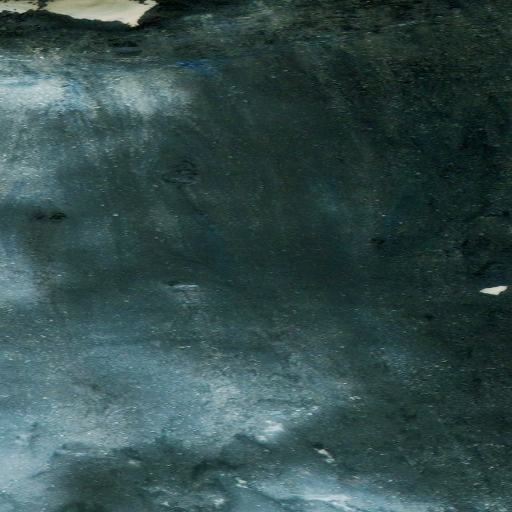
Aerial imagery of mountain in Alaska named Mount Papiok containing only unknown